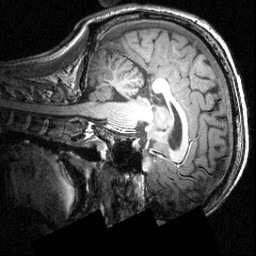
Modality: T1w
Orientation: sagittal
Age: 25
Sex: male
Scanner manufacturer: siemens
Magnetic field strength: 3.951 T
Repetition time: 1.5 s
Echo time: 0.00335 s